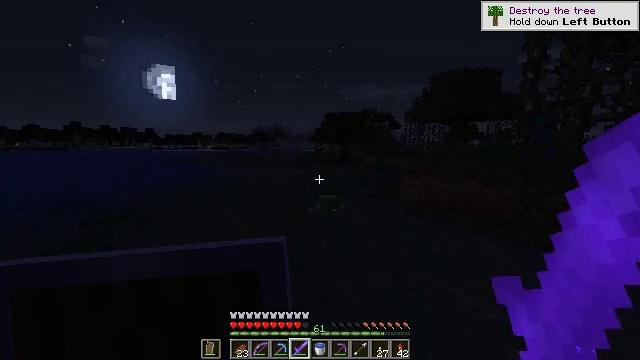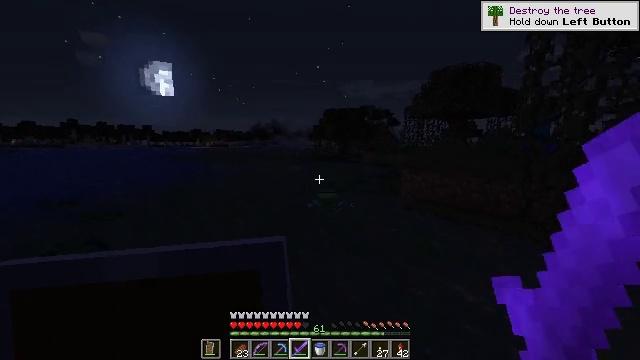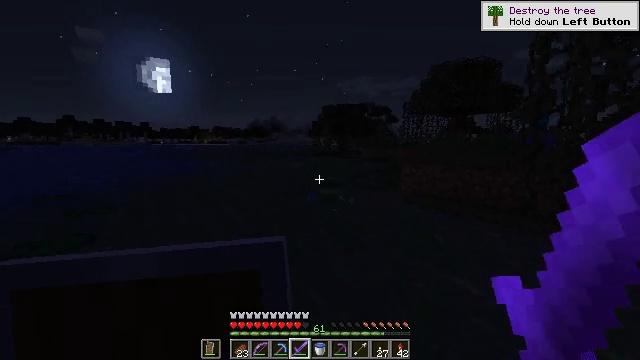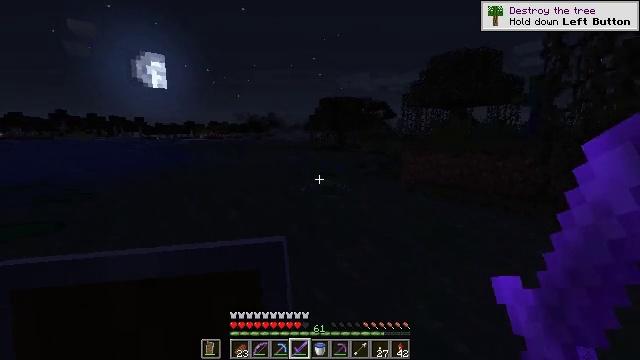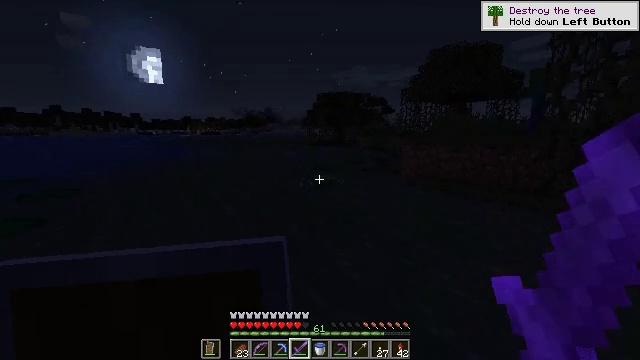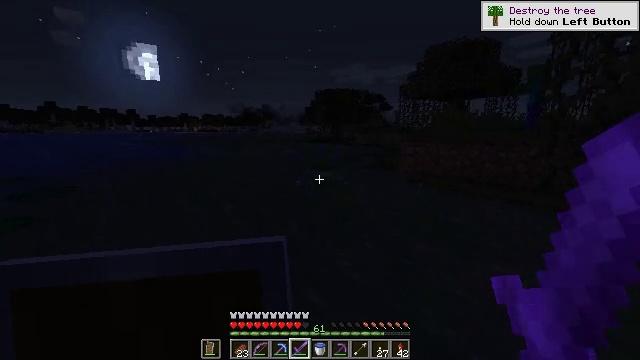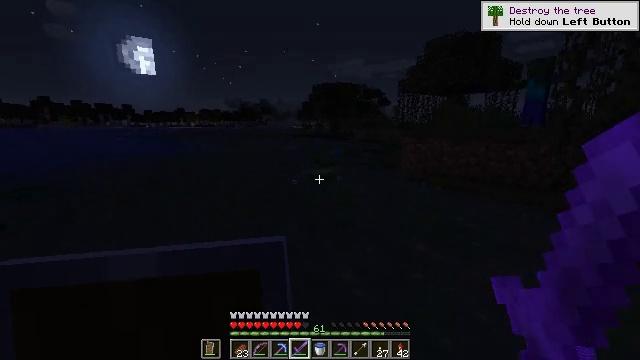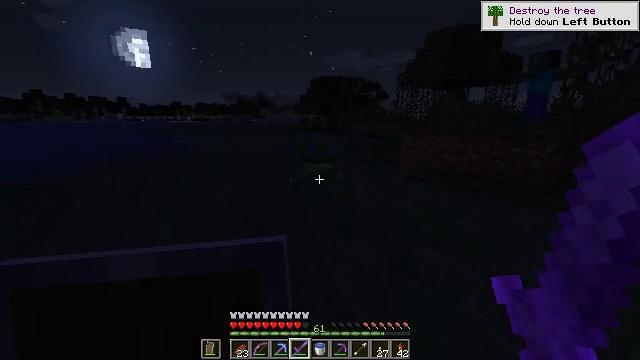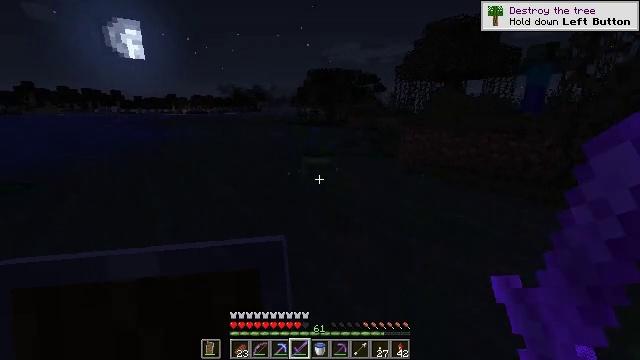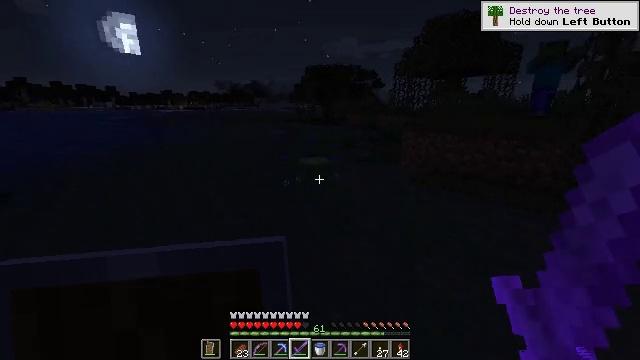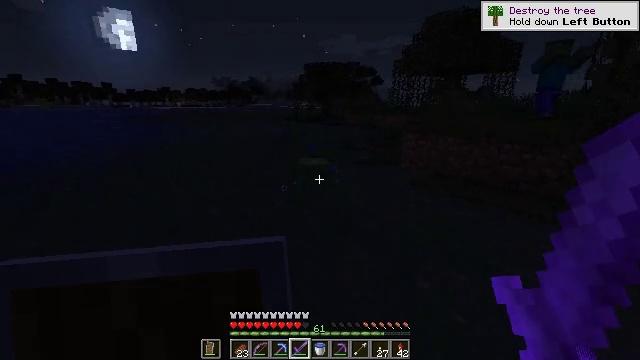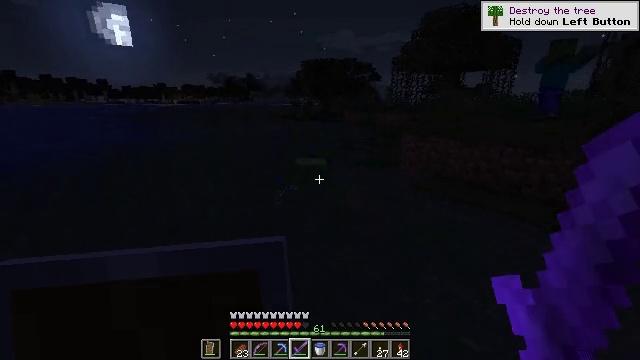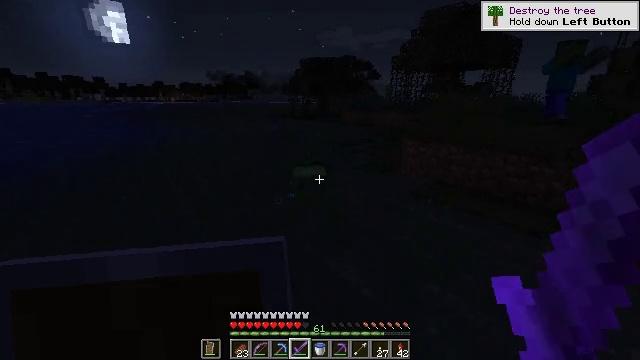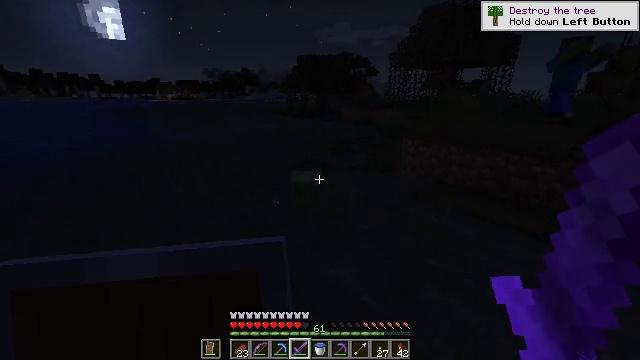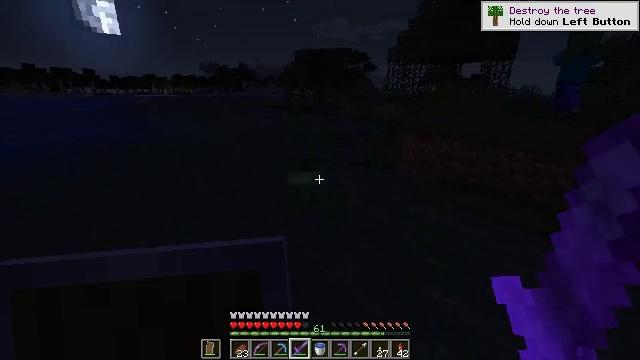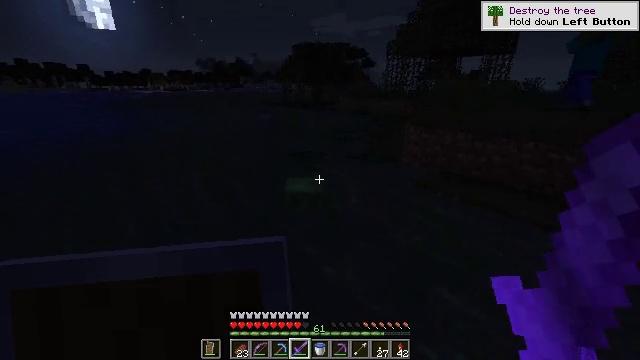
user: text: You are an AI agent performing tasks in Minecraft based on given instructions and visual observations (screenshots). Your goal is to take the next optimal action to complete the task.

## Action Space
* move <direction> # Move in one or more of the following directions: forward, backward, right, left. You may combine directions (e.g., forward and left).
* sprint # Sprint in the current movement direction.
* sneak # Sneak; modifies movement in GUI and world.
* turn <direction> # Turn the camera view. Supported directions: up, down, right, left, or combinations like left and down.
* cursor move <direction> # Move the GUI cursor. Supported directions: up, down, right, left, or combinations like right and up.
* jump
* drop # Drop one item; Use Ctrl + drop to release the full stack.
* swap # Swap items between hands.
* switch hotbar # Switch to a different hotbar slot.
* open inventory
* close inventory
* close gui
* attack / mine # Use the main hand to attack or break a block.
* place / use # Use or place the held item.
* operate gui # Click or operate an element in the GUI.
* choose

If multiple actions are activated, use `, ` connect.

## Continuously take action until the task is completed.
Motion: motion action
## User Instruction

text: Hunt mobs.
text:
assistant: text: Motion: move forward, jump
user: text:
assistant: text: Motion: move forward, jump
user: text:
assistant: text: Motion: move forward, jump
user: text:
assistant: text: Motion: move forward, jump
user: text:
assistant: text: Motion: move forward, jump
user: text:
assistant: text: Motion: move forward, turn down, jump
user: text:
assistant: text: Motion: move forward, turn down, jump
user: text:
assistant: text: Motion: move forward, turn down, jump
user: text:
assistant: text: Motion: move forward, jump
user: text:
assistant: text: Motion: move forward, jump
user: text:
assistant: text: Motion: move forward, jump
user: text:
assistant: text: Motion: move forward, jump
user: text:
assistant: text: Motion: move forward, jump
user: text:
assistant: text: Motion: move forward, jump
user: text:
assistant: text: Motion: move forward, jump
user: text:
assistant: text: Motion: move forward, jump
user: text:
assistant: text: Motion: move forward
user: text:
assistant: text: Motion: move forward
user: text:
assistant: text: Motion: move forward
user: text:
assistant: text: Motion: move forward
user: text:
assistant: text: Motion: move forward
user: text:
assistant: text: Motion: turn left
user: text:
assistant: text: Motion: turn left
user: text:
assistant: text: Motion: no_op
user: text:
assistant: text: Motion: no_op
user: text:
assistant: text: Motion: turn down
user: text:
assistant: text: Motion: turn down
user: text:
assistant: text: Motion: turn left and down
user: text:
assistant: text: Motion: turn down
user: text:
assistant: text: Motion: attack / mine